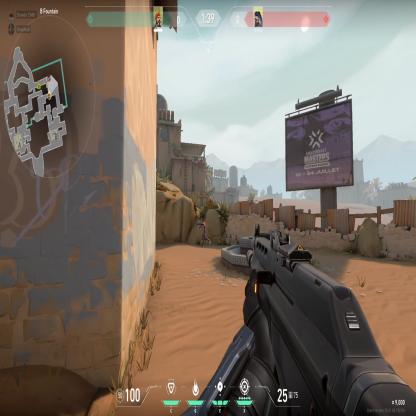
Label: enemy